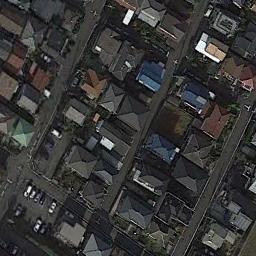
Label: residential